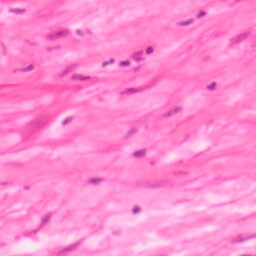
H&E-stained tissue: Colon